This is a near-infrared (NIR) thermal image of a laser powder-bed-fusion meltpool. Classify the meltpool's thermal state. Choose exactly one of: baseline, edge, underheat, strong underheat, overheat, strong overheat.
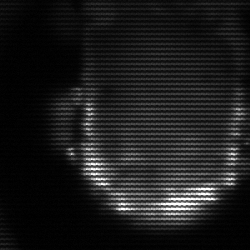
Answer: baseline